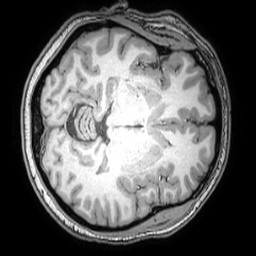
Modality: T1w
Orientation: axial
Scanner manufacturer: philips
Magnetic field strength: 3 T
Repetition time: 0.008 s
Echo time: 0.0035 s